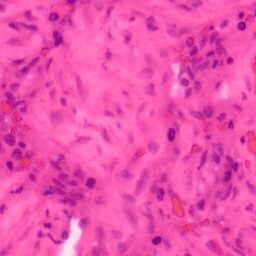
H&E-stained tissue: Colon